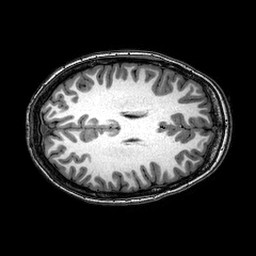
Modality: T1w
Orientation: axial
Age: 24
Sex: female
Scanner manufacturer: philips
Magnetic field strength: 3 T
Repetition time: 0.008132 s
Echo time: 0.00373 s